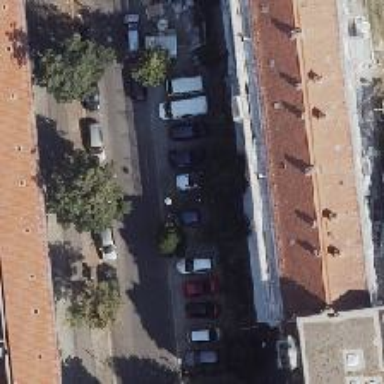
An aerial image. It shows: There is collision protection in place for parking obstacles.